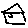
Label: house